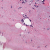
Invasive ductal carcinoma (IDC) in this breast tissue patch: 1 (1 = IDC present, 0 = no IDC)